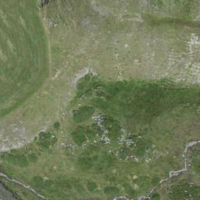
EUNIS habitat code: 26
Species observed at this site:
Vaccinium uliginosum